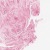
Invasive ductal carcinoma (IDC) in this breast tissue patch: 0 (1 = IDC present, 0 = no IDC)